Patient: sex M, age 46
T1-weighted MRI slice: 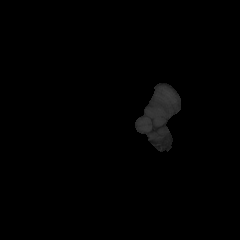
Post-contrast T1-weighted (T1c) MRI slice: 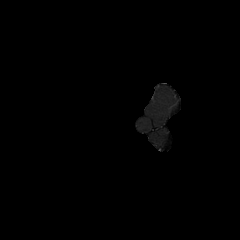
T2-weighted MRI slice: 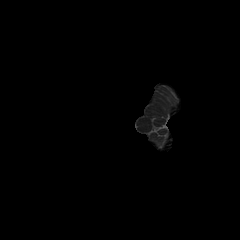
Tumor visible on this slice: no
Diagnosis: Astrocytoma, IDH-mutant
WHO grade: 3